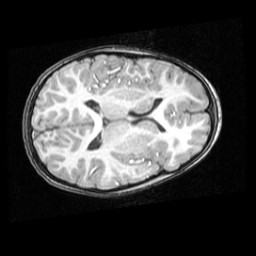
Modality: T1w
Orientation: axial
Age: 9
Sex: male
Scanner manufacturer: ge
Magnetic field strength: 1.5 T
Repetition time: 0.03333 s
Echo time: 0.008 s